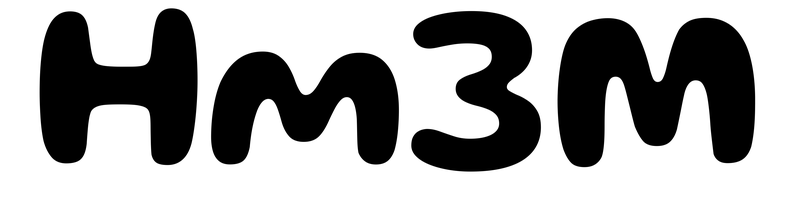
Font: Gluten_SemiBold